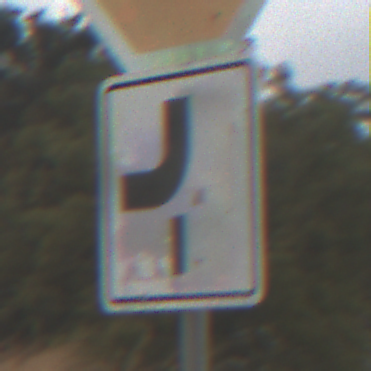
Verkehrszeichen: VerlaufVorfahrtsstrasse7
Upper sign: Stop
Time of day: MorningAfternoon
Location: Outdoor (Nature)
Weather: Overcast
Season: NotSpecified
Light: Natural